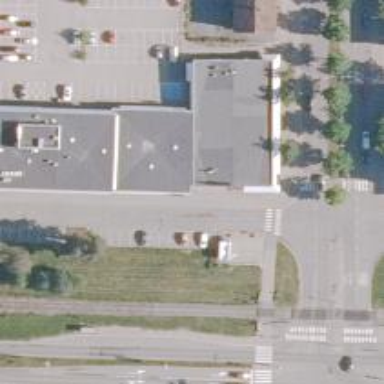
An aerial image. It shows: Post office.